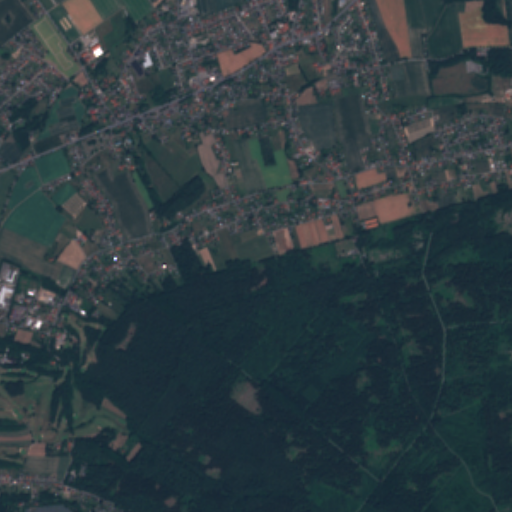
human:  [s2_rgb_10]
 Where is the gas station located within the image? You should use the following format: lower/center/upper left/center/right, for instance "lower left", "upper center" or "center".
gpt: The gas station is located in the upper center of the image.
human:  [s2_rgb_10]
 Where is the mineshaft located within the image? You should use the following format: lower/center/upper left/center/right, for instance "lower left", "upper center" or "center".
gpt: The mineshaft is located in the lower right of the image.
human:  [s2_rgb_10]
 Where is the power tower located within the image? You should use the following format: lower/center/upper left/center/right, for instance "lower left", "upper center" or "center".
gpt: The power tower is located in the upper left of the image.
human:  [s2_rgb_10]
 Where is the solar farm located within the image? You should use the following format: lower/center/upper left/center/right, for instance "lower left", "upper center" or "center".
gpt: The solar farm is located in the lower left of the image.
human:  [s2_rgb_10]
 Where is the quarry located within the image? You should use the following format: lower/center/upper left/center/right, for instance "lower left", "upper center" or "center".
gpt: There is no quarry in the image.